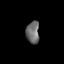
Tissue: lung
Cell type: T cells
Senescence score: 0.199
Nuclear area (px): 290
Mean DAPI intensity: 107.01